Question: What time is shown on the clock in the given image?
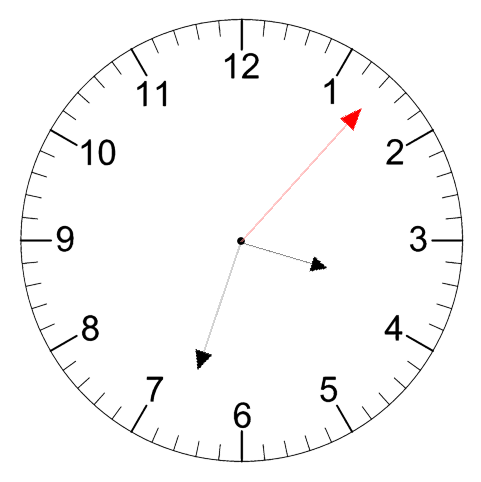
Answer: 03:33:07